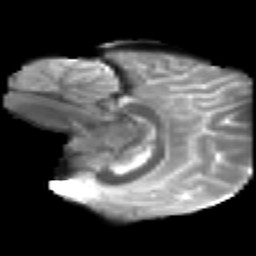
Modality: T2w
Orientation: sagittal
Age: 24
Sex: male
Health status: healthy
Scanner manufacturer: philips
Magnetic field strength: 3 T
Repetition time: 10.623 s
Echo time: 0.07044 s